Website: ulta-beauty
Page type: customer-info-address
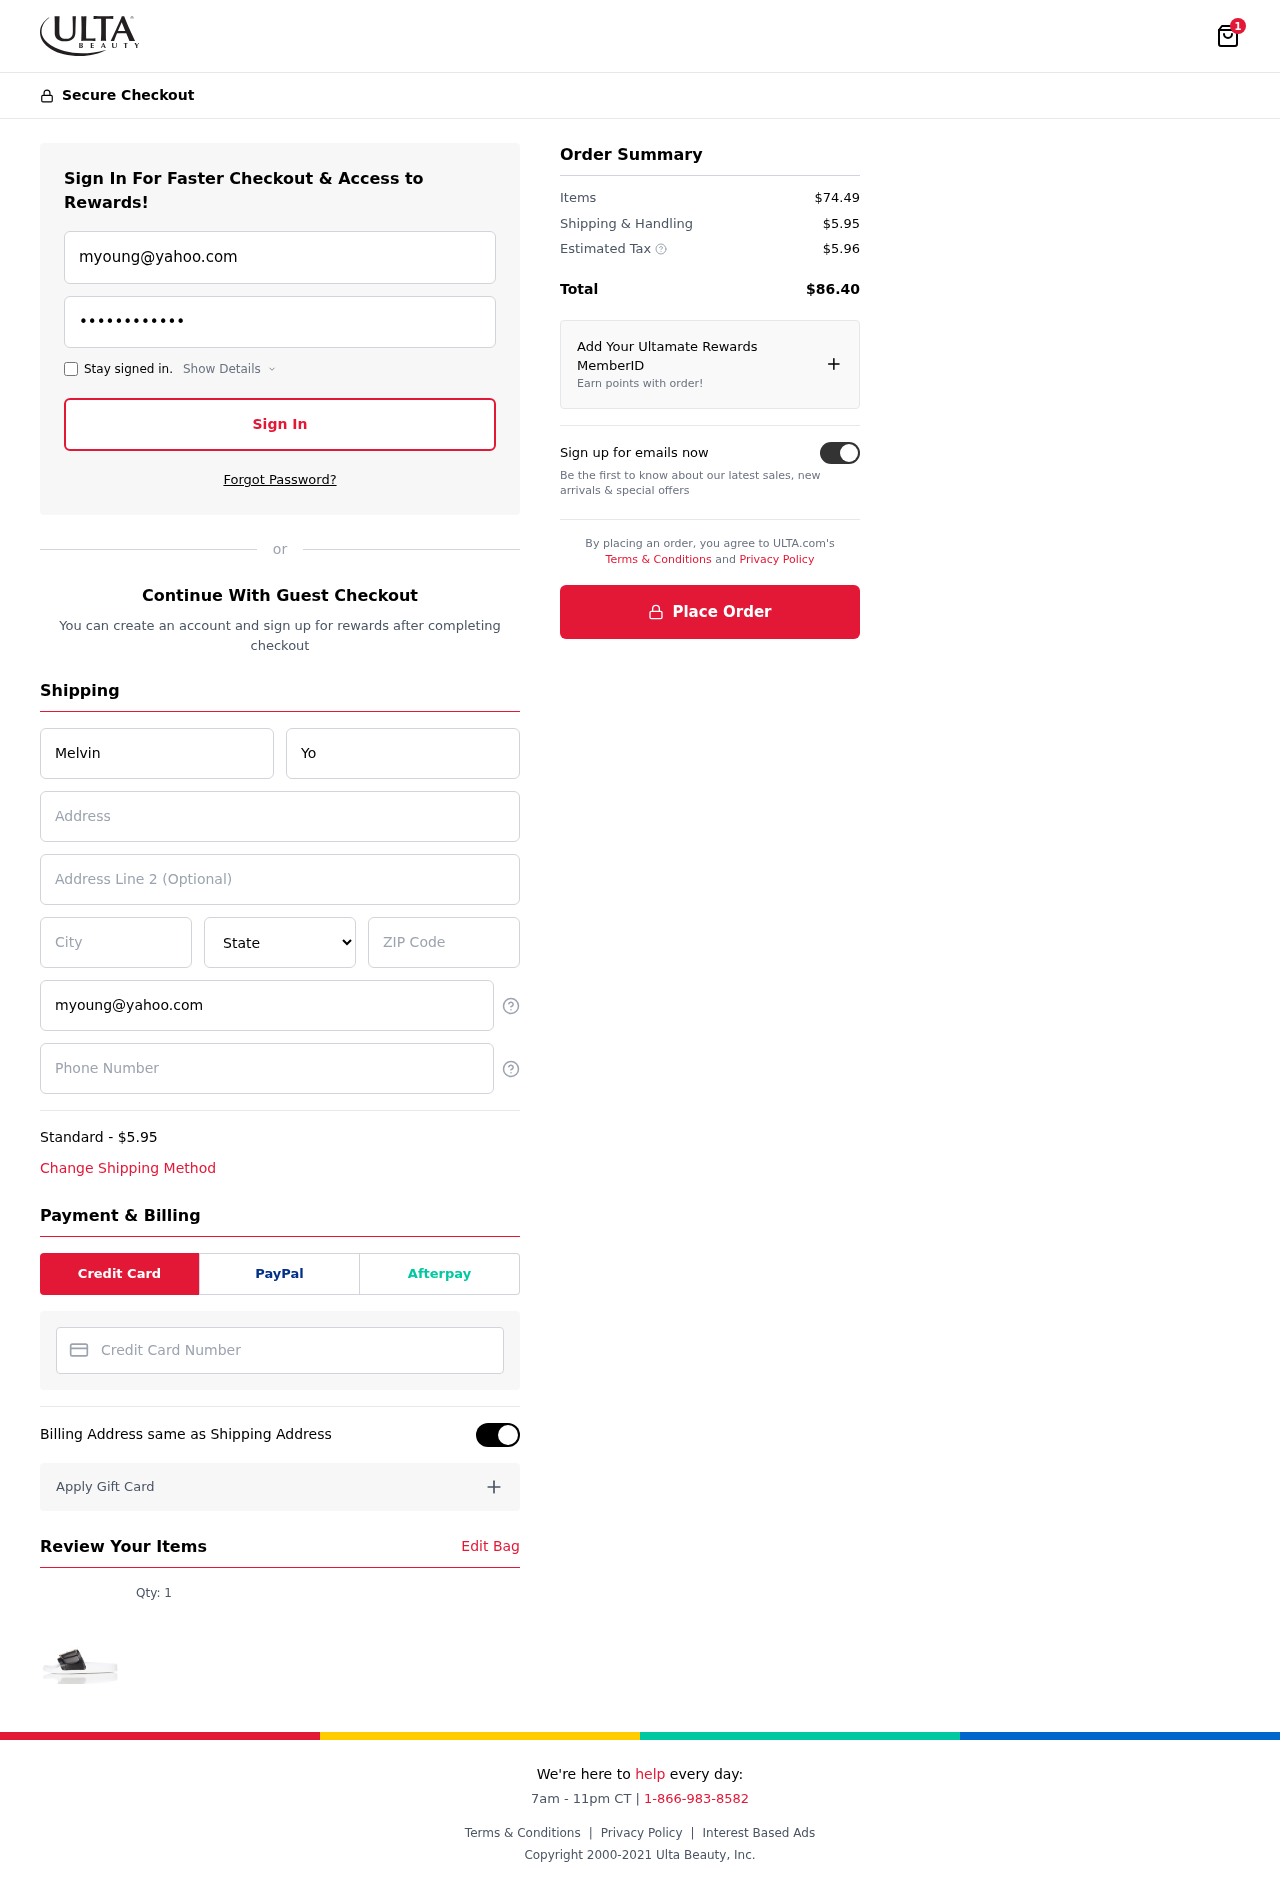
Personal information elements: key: PII_CARD_NUMBER
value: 2298 0534 8376 5794
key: PII_CITY
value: Andersonview
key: PII_EMAIL
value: myoung@yahoo.com
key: PII_FIRSTNAME
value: Melvin
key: PII_LASTNAME
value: Young
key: PII_PHONE
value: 7756432393
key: PII_POSTCODE
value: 32654
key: PII_STATE
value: Kentucky
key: PII_STREET
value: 849 Andrew Forge
Product elements: key: PRODUCT1_QUANTITY
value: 1
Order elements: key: ORDER_NUM_ITEMS
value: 1
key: ORDER_SHIPPING_COST
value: $5.95
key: ORDER_ITEMS_TOTAL
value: $74.49
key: ORDER_SHIPPING_COST2
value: $5.95
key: ORDER_TAX
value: $5.96
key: ORDER_TOTAL
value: $86.40